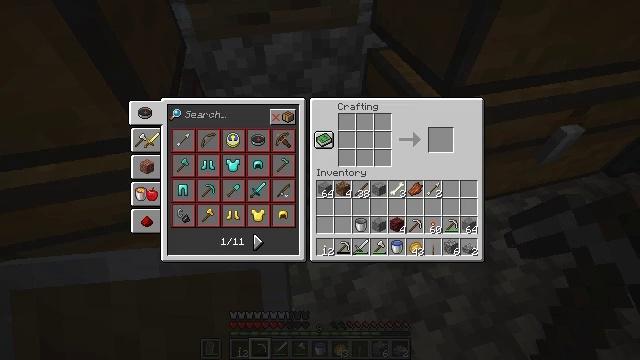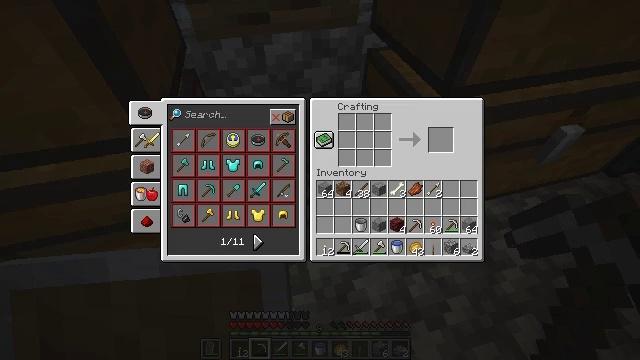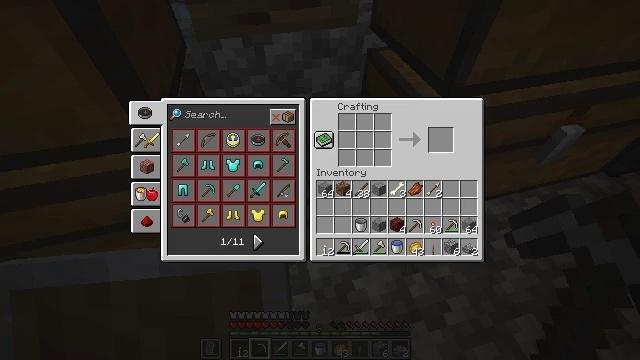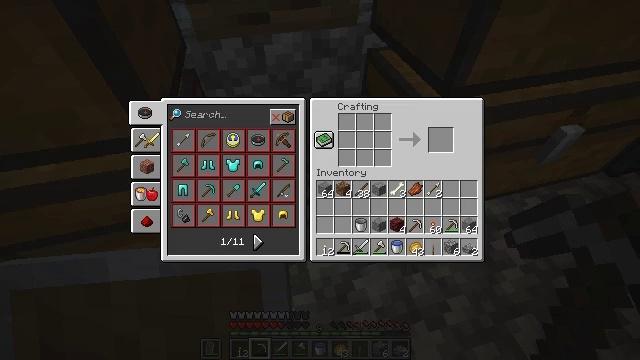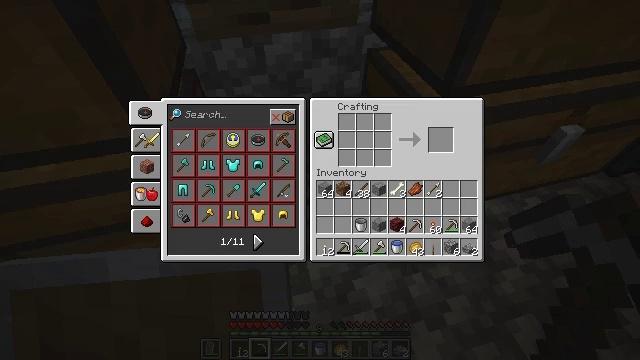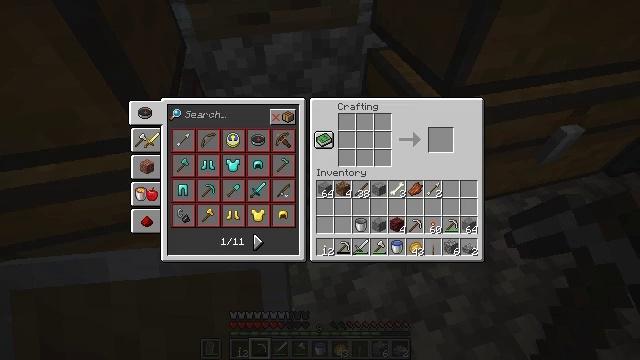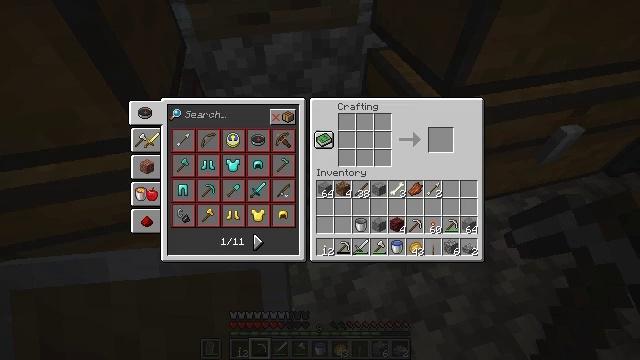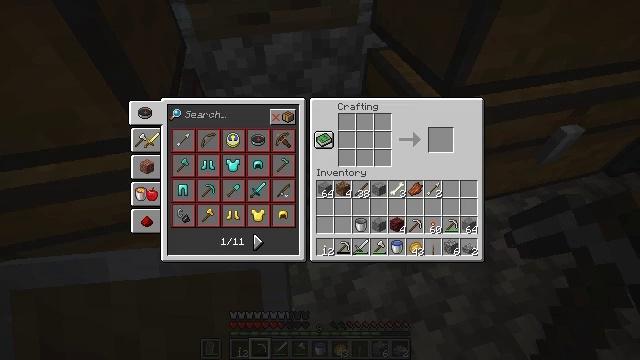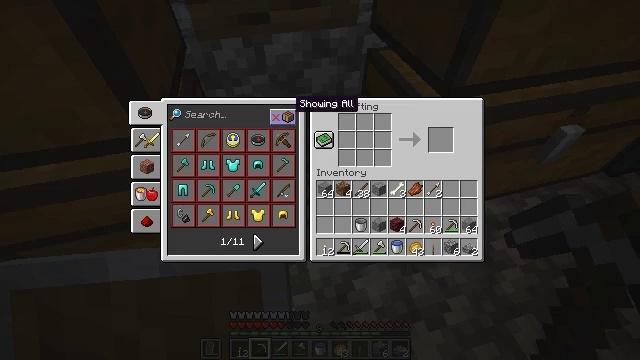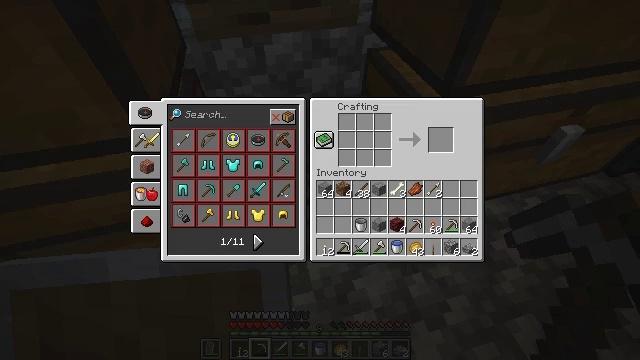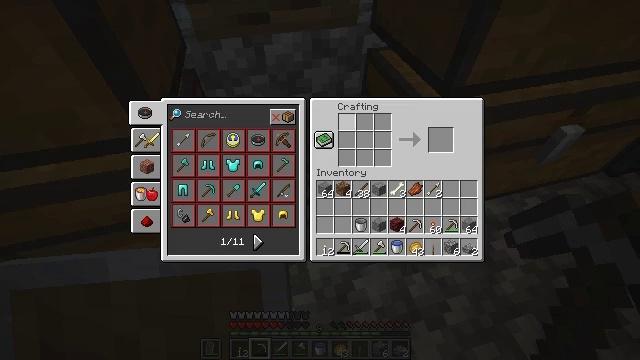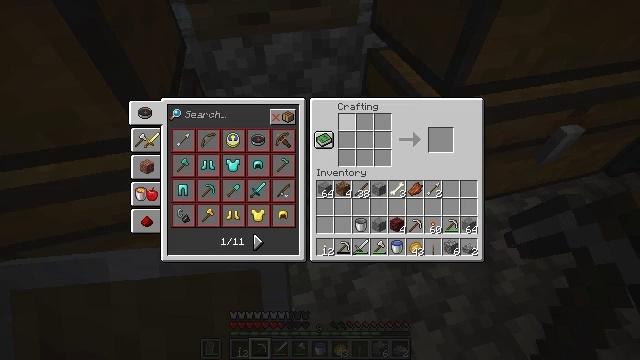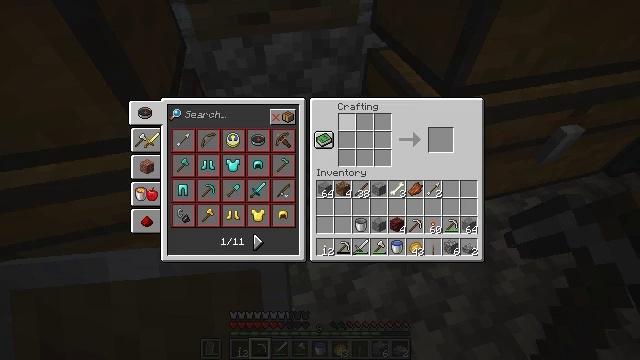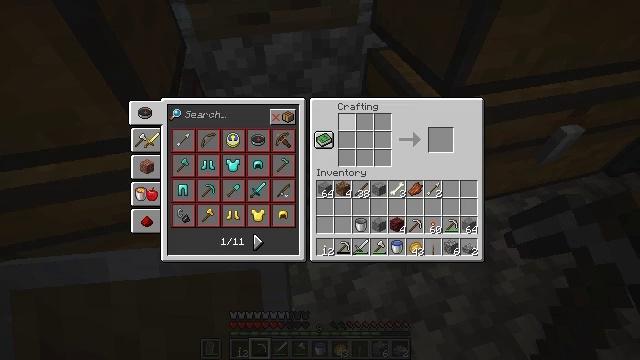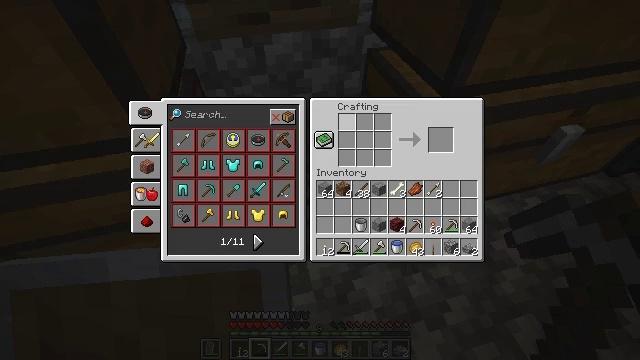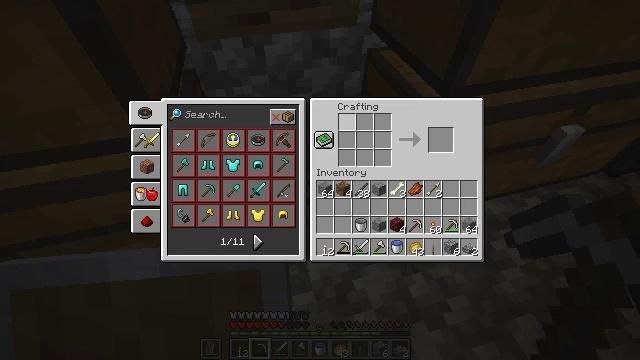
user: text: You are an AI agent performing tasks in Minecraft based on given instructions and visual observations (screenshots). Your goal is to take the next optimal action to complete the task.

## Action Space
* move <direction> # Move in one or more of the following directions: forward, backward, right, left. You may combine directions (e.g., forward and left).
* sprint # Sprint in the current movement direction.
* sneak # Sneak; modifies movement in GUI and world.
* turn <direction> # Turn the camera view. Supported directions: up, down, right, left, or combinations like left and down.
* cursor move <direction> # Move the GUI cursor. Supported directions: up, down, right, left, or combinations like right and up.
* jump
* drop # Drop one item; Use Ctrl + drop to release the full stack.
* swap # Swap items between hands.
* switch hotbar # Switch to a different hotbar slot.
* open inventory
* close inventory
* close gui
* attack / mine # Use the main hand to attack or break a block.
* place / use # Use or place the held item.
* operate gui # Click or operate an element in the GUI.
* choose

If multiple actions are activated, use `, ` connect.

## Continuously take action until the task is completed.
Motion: motion action
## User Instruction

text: Craft a repeater in the crafting table.
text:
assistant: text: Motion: turn right
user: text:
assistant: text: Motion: no_op
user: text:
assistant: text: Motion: no_op
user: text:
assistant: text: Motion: no_op
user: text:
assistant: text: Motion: no_op
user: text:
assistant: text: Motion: no_op
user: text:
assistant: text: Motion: no_op
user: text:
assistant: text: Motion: turn right
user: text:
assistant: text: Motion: turn right
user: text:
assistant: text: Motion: turn right
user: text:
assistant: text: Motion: no_op
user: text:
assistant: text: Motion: no_op
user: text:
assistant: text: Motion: no_op
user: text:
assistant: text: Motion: no_op
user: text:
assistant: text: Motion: no_op
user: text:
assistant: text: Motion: no_op
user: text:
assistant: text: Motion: no_op
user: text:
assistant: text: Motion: no_op
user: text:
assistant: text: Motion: no_op
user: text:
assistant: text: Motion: no_op
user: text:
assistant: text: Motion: no_op
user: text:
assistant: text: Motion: no_op
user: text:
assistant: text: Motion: no_op
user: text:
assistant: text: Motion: no_op
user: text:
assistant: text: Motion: no_op
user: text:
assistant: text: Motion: no_op
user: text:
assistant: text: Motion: no_op
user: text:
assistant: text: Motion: no_op
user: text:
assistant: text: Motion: no_op
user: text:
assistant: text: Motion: no_op